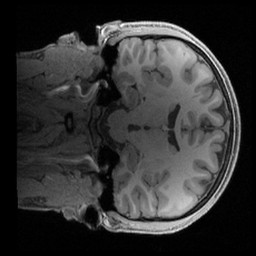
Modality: T1w
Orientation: coronal
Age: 27
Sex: male
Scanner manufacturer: siemens
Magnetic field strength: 3 T
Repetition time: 2.4 s
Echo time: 0.00241 s